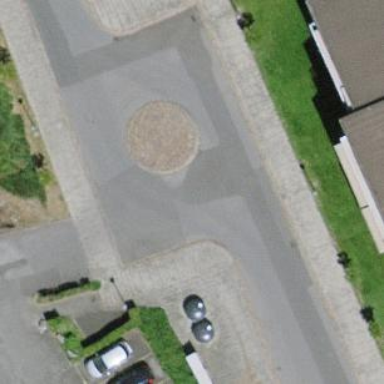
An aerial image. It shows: Roundabout on residential road.